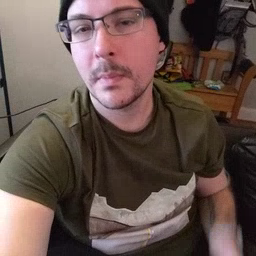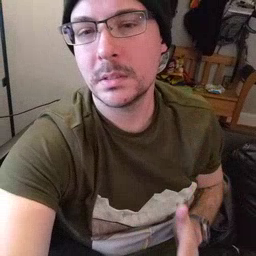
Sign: beside